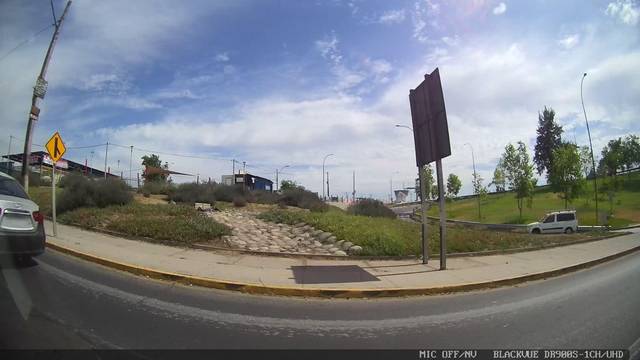
Region: Chile
Coordinates: -33.532, -70.681